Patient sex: M
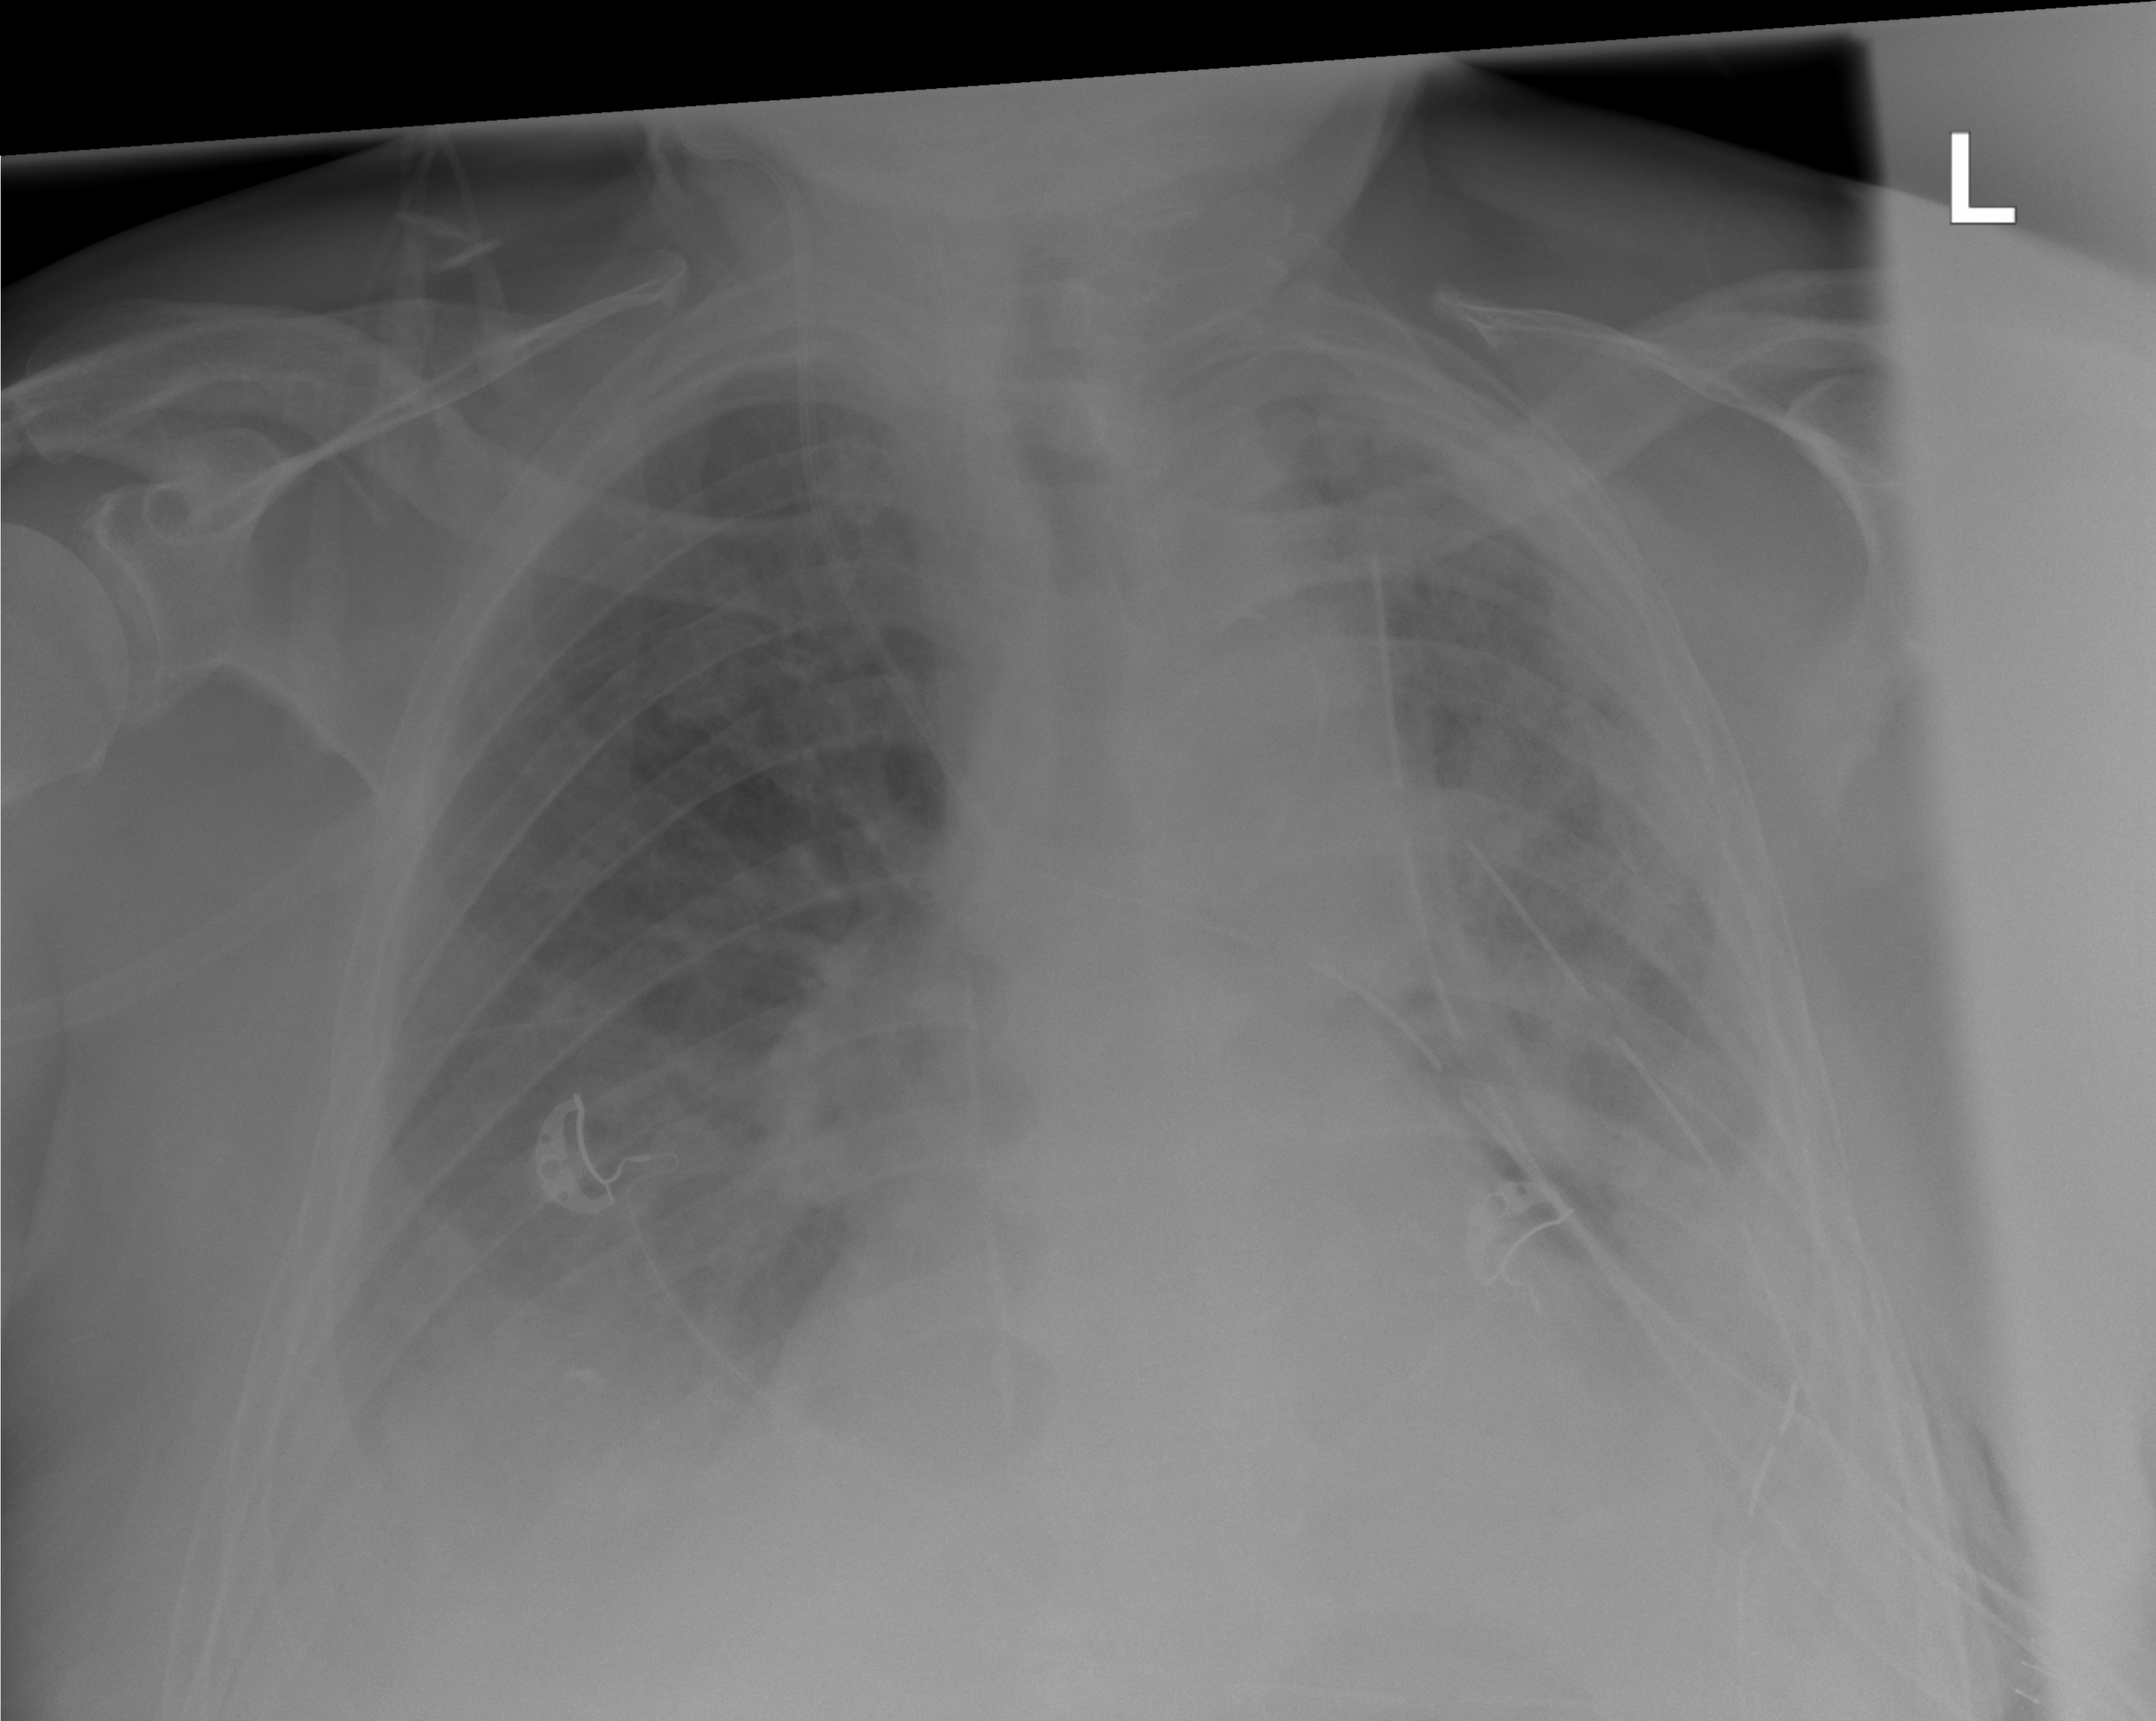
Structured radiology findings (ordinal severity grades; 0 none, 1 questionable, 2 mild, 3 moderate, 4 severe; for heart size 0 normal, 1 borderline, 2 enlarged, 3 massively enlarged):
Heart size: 0
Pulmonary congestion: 0
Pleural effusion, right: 3
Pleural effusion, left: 3
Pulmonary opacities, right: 2
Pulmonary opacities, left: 2
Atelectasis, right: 3
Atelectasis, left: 3